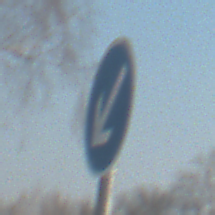
Verkehrszeichen: VorgeschriebeneVorbeifahrtLinks
Umgebung: Outdoor, Suburban
Tageszeit: MorningAfternoon
Wetter: PartlyCloudy
Licht: Natural
Jahreszeit: NotSpecified
Kontrast: HighContrast